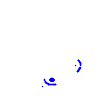
Particle: kaon